Question: So I need to add a .otf font file to a PrivateFontCollection in c# using a font.otf file that is included in my project. While the file loads locally, I receive the following exception when I deploy to my server.
However when I look on the web server and navigate to that exact directory the file is there and is not read-only.
The font file is location in my project as follows
/Content/Fonts/ProximaNovaAlt-Black.otf
Also, the ProximaNovaAlt-Black.otf file's properties are as follows.

Finally, here is the code that is throwing the error
'''
public Font GetFont(float fontSize)
{
string path = HttpContext.Current.Server.MapPath(AppDomain.CurrentDomain.BaseDirectory + @"Content\Fonts\ProximaNovaAlt-Black.otf");
try
{
PrivateFontCollection privateFontCollection = new PrivateFontCollection();
privateFontCollection.AddFontFile(path);
return new Font(privateFontCollection.Families[0], fontSize);
}
catch (Exception ex)
{
throw new Exception("Could not find font at path: " + path + " The exception is: " + ex.ToString());
}
}
'''
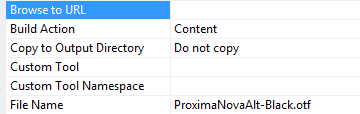
Answer: Try this:
Add the font like a resources, then
'''
PrivateFontCollection privateFontCollection = new PrivateFontCollection();
var memory = IntPtr.Zero;
try
{
memory = Marshal.AllocCoTaskMem(value.Length);
Marshal.Copy(value, 0, memory, value.Length);
privateFontCollection .AddMemoryFont(memory, value.Length);
}
finally
{
Marshal.FreeCoTaskMem(memory);
}
return new Font(privateFontCollection.Families[0], fontSize);
'''
this work fine to me.